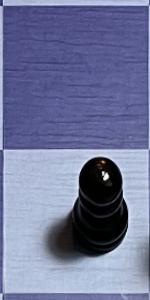
Label: Pawn_Black